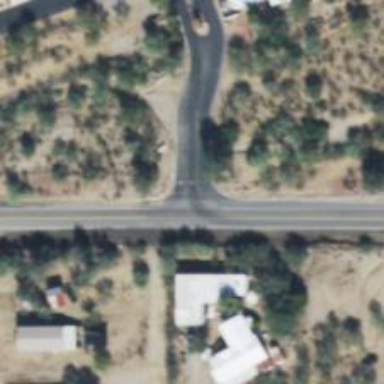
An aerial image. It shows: Stop road.